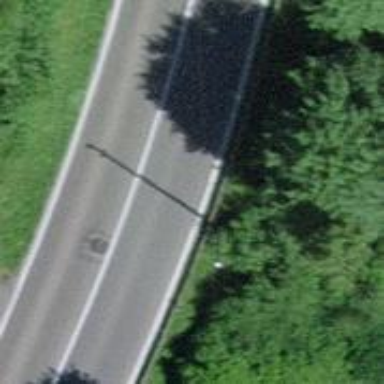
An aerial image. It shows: Power pole.